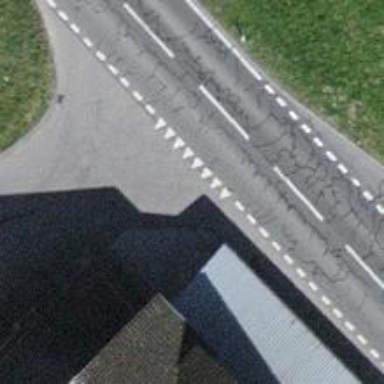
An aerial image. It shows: Road with "give way" sign.